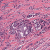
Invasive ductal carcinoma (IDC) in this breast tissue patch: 1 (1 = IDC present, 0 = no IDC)